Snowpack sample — Buffalo Mountain, Silverthorne, Colorado, USA (2/22/26, 2:02 PM MST)
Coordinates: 39.622, -106.113
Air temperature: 33 °F
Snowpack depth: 63 cm
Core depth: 10 cm
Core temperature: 32 °F
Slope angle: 11°, slope face: 116°
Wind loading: low
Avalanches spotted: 0
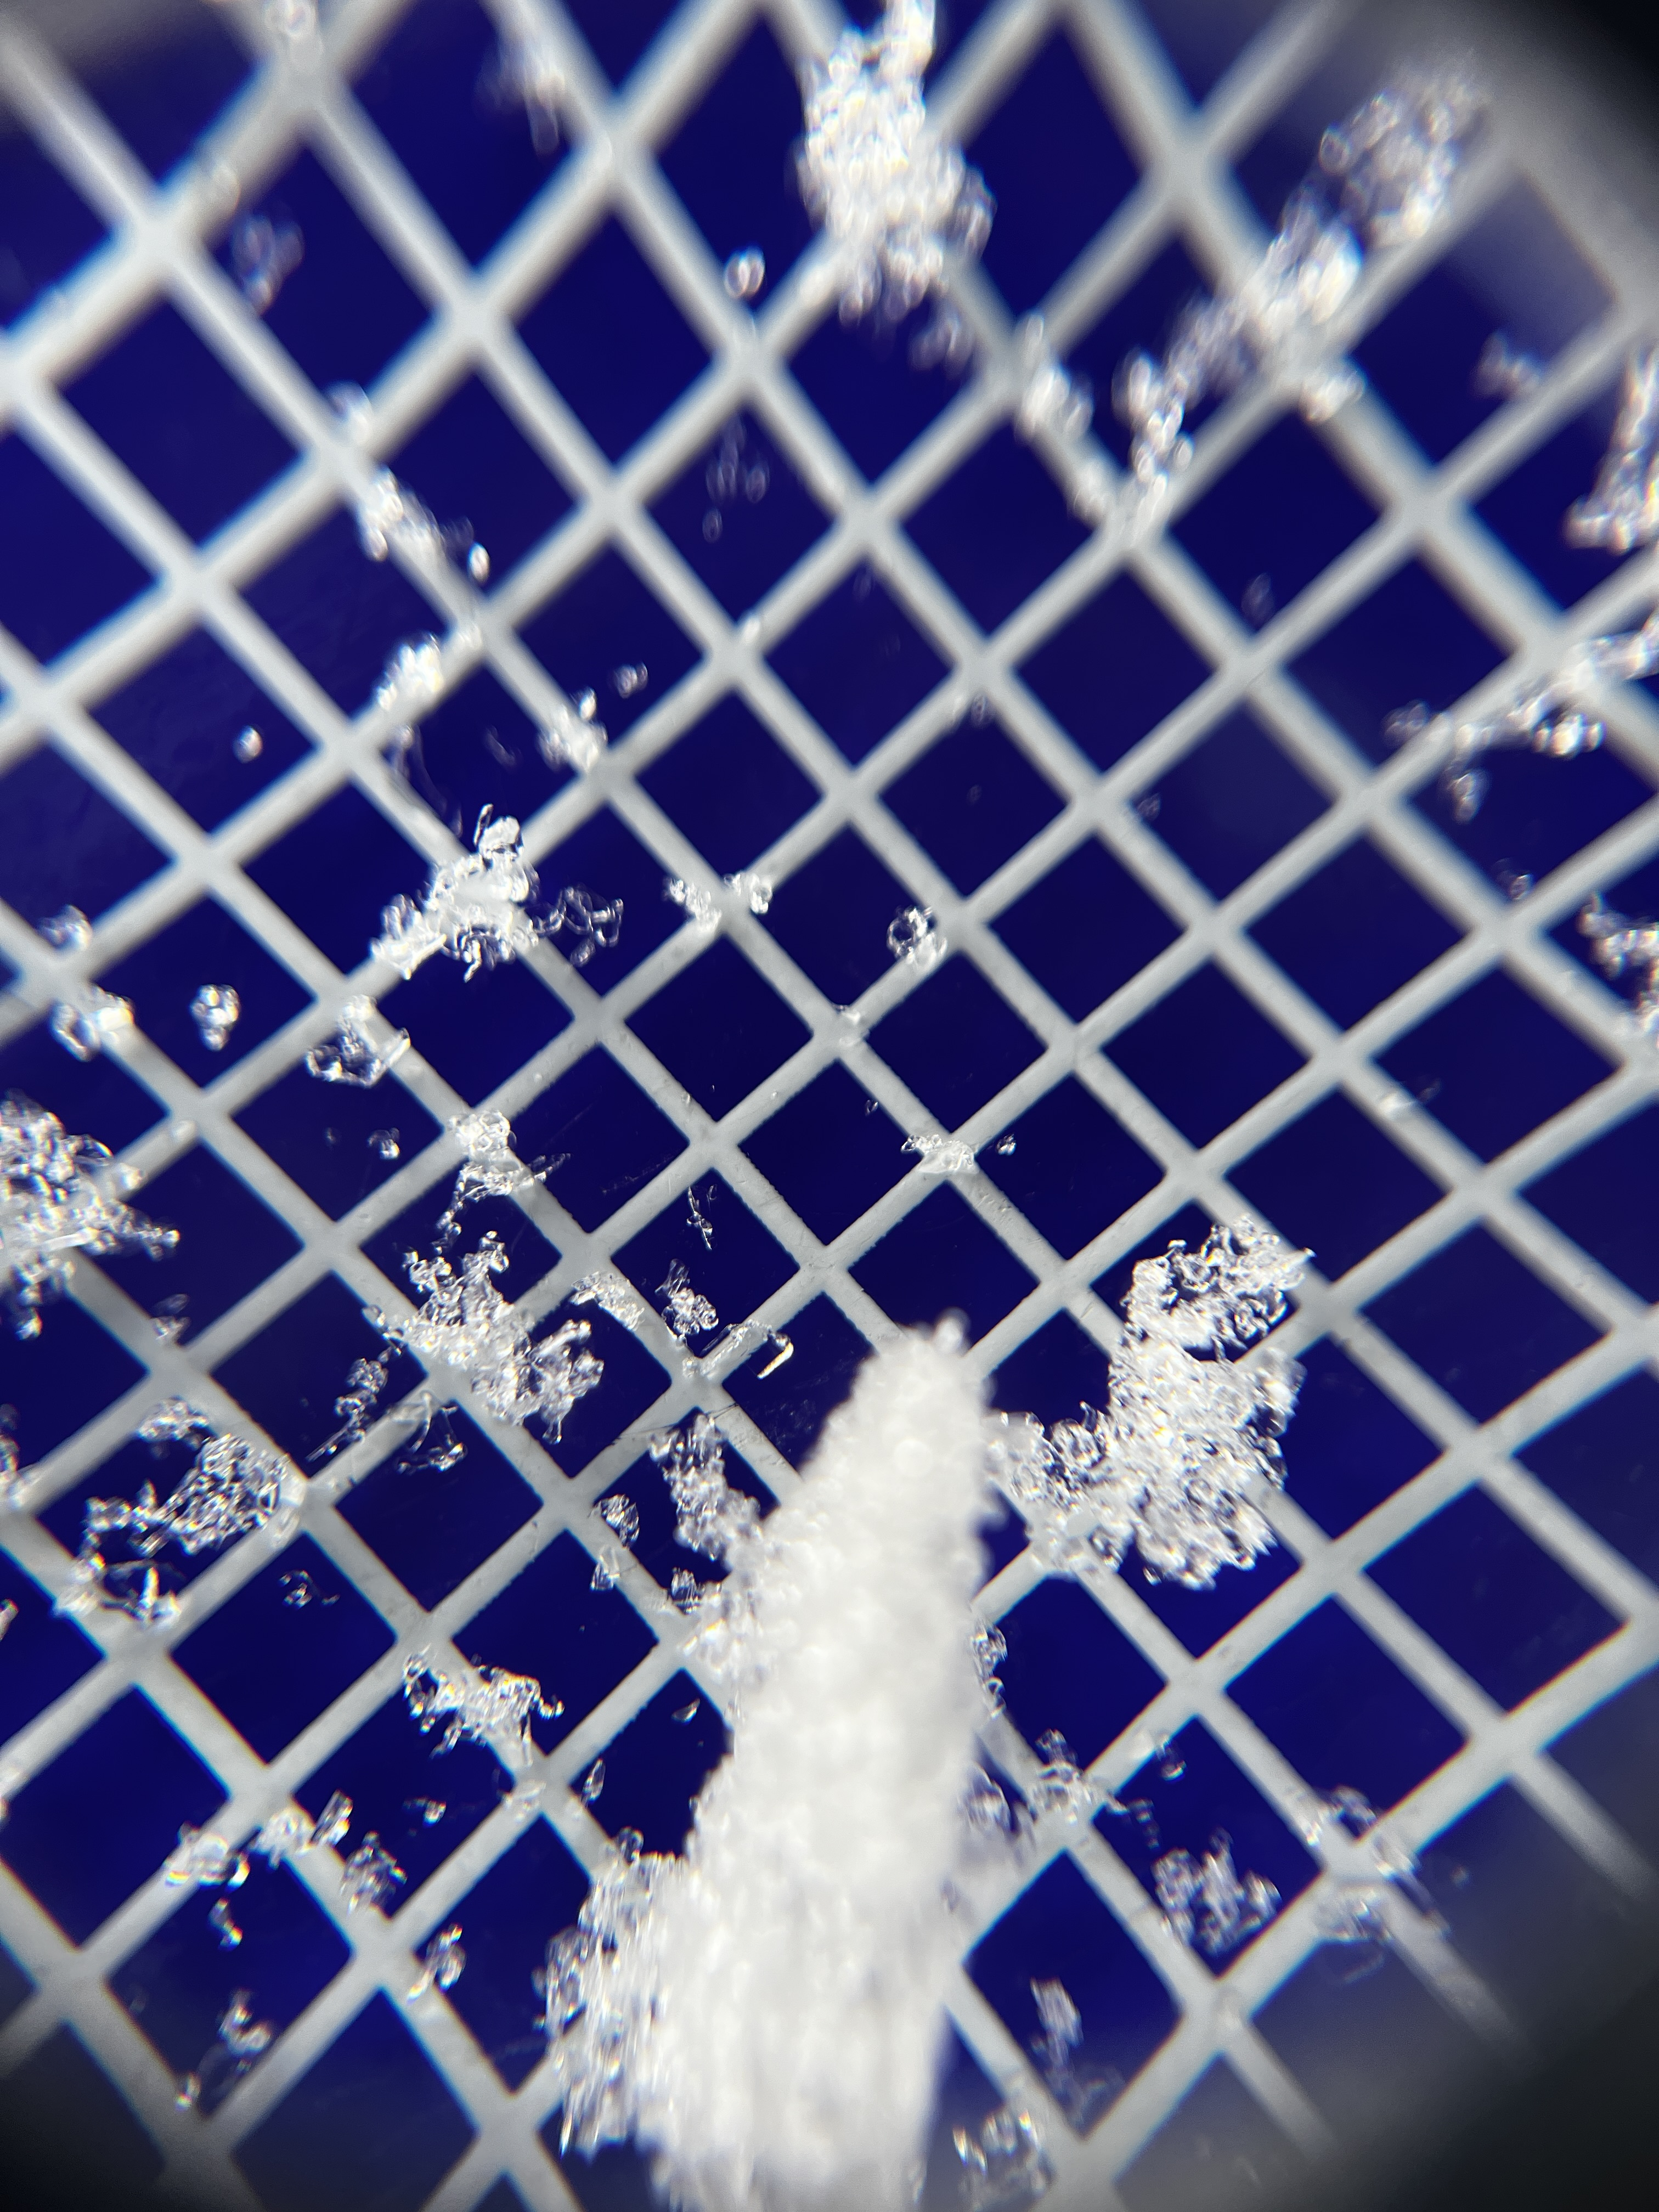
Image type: magnified_profile
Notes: In a firebreak similar to site 1, minimal wind loading with no spotted avalanches (not many faces in view though)